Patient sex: F
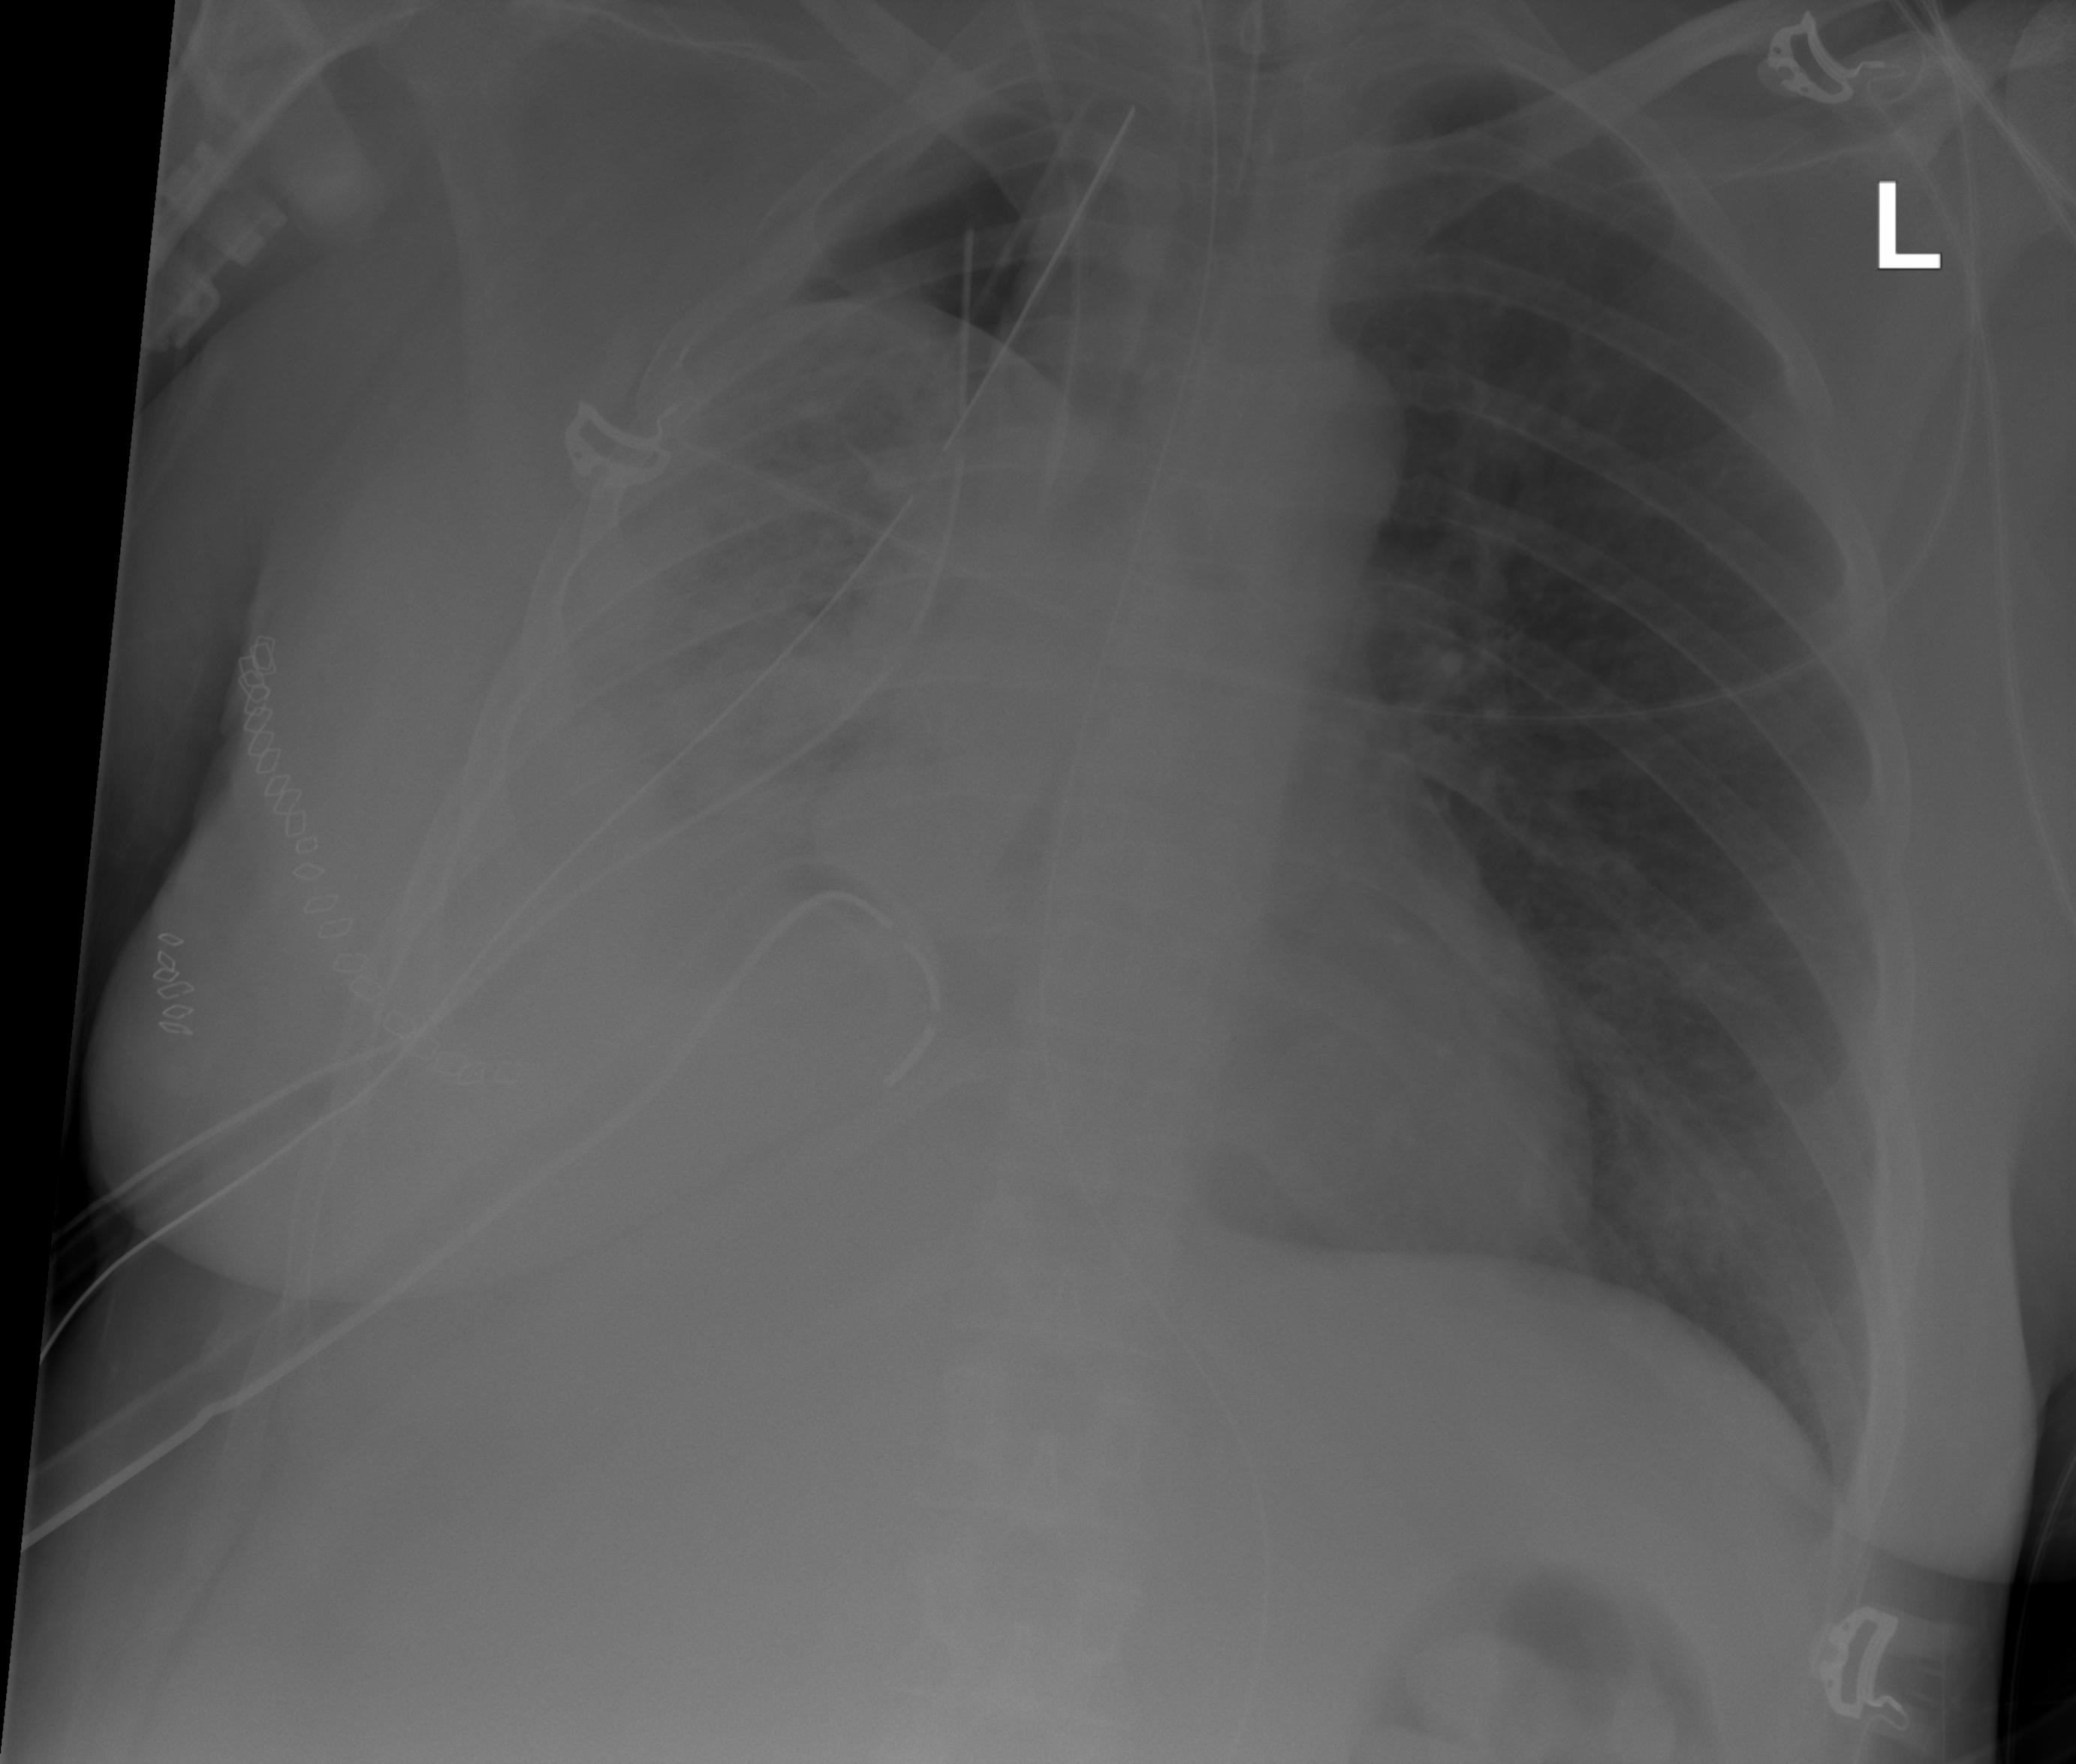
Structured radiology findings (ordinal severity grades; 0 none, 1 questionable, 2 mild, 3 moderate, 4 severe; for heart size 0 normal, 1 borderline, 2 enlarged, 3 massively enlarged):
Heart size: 0
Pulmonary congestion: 0
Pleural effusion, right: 2
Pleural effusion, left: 0
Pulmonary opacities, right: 2
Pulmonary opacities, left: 0
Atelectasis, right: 3
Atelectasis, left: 0